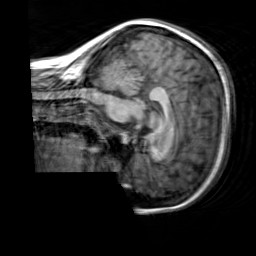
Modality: T1w
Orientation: sagittal
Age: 23
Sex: female
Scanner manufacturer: siemens
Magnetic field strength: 3 T
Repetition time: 2.3 s
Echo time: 0.00303 s